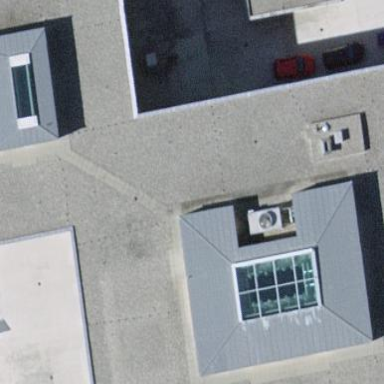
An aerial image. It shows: Commercial building.